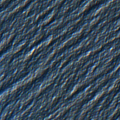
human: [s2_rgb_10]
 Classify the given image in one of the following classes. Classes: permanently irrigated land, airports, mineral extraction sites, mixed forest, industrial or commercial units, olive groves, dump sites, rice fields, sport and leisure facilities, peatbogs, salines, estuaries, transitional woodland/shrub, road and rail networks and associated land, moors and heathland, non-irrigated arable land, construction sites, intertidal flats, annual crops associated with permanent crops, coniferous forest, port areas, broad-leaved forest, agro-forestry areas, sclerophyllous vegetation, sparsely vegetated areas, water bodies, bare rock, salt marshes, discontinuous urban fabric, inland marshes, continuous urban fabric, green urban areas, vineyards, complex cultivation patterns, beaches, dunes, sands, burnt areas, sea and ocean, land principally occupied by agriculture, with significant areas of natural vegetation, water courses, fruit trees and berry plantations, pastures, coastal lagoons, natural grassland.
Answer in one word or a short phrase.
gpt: continuous urban fabric